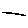
Label: line